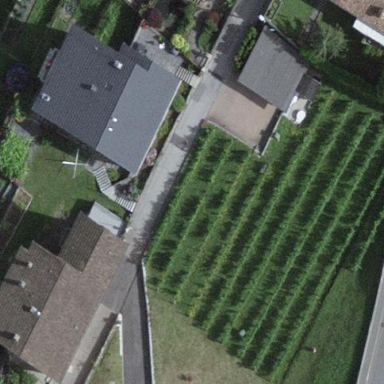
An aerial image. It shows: Vineyard where grapes are grown.